Field crop: maize
Growth stage: 1
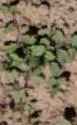
Species: convolvulus